Question: For some reason, when we try to post a link to our blog it doesn't show the actual blog post title or the snippet. It used to do it in the past and I've attached an additional screen shot. Our website zamansky.com and it doesn't seem to contain any code that I'm aware of that's causing this. Any help why this is happening and how to fix it would be greatly appreciated!
Here's a link to the screen shot:

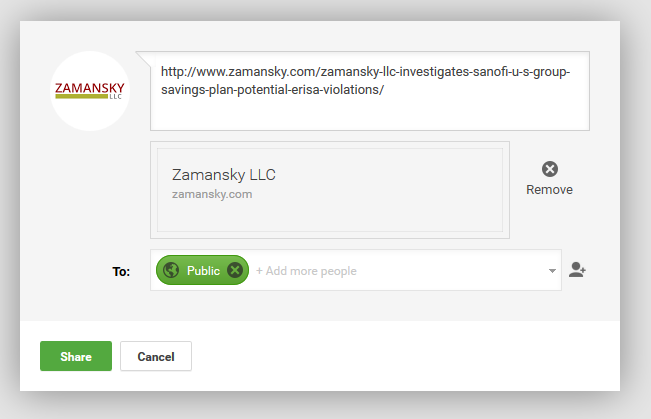
Answer: If you use the <URL> provided by Google you can see the data found is:
'''
WebSite
url: http://www.zamansky.com/
name: Zamansky LLC
alternateName: Zamansky LLC
'''
That matches what is shown for the snippet. Looking back at your sites source code and you'll find:
'''
<script type='application/ld+json'>
{
"@context":"http:\/\/schema.org",
"@type":"WebSite",
"url":"http:\/\/www.zamansky.com\/",
"name":"Zamansky LLC",
"alternateName":"Zamansky LLC"
}
</script>
'''
This is the microdata the data tool is finding. Since Google+ Snippets <URL> that's what's getting used. You can simply make sure the 'ld+json' attributes are set to match what's in the 'og' tags and you should be all set.
Keep in mind that the details shown in Google+ share previews might be cached and may not show the latest updates immediately.